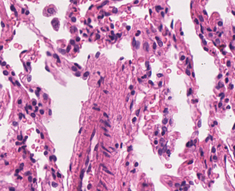
Tumor epithelial tissue: no
Tumor-associated stroma tissue: no
Normal tissue: yes